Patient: sex F, age 55
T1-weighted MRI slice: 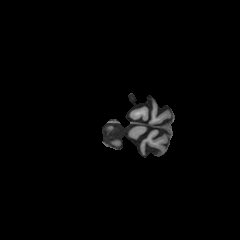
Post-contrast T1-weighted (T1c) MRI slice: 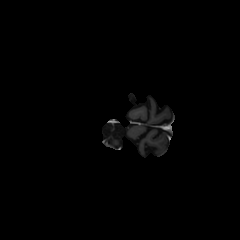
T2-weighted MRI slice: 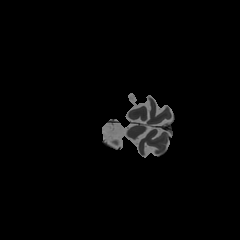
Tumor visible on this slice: no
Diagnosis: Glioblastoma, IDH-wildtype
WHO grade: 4